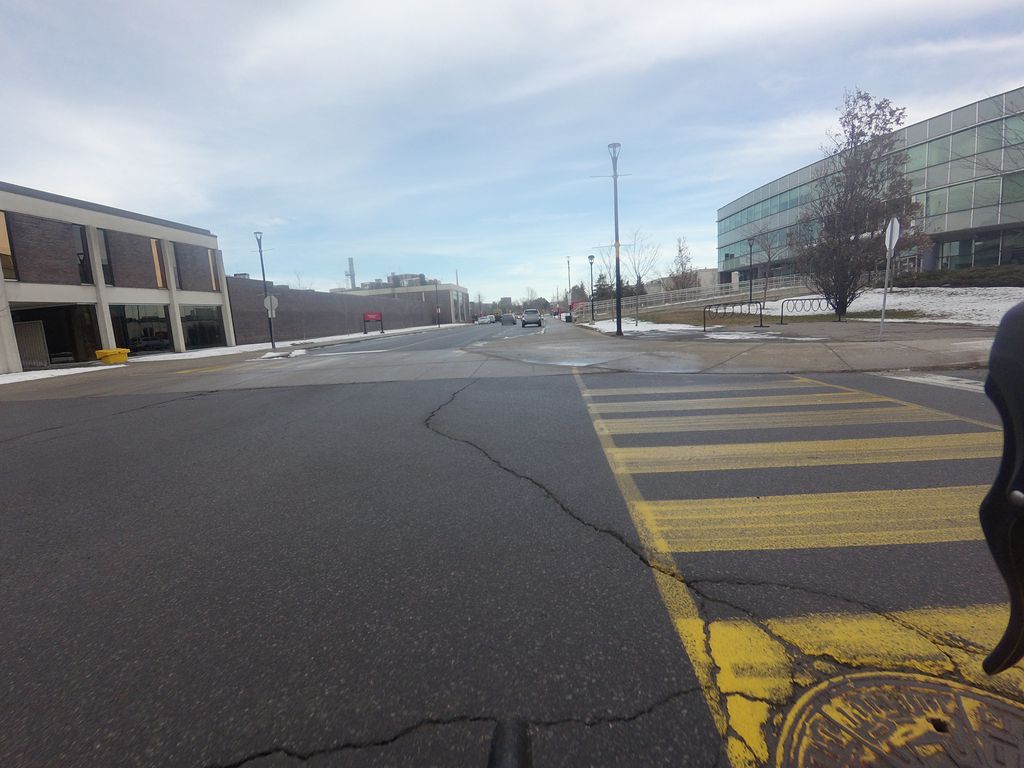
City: ottawa-gatineau